Question: I found something new while doing research on functionality for my project. After enabling email and password type and using the given below library of firebase it shows me the error of . Whenever I use this library I get this error.
'''
compile 'com.firebaseui:firebase-ui-auth:3.1.0'
'''
Is this library is not compatible with the latest version of the android studio?
Here is my gradle:
'''
android {
compileSdkVersion 26
defaultConfig {
applicationId "htl.com.googlemaps"
minSdkVersion 19
targetSdkVersion 26
versionCode 1
versionName "1.0"
multiDexEnabled true
testInstrumentationRunner "android.support.test.runner.AndroidJUnitRunner"
vectorDrawables.useSupportLibrary = true
javaCompileOptions {
annotationProcessorOptions {
includeCompileClasspath true
}
}
}
buildTypes {
release {
minifyEnabled false
proguardFiles getDefaultProguardFile('proguard-android.txt'), 'proguard-rules.pro'
}
}
}
dependencies {
implementation fileTree(dir: 'libs', include: ['*.jar'])
androidTestCompile('com.android.support.test.espresso:espresso-core:2.2.2', {
exclude group: 'com.android.support', module: 'support-annotations'
})
implementation 'com.android.support:appcompat-v7:26.1.0'
implementation 'com.android.support.constraint:constraint-layout:1.0.2'
compile 'com.google.android.gms:play-services-maps:11.4.2'
compile "com.google.android.gms:play-services-location:11.4.2"
compile 'com.google.firebase:firebase-core:11.4.2'
compile 'com.android.volley:volley:1.0.0'
compile 'com.google.firebase:firebase-database:11.4.2'
compile 'com.google.firebase:firebase-auth:11.4.2'
compile 'com.google.android.gms:play-services-auth:11.4.2'
compile 'com.firebaseui:firebase-ui-auth:3.1.0'
compile 'com.firebase:firebase-client-android:2.5.2'
testImplementation 'junit:junit:4.12'
androidTestImplementation 'com.android.support.test🏃1.0.1'
}
apply plugin: 'com.google.gms.google-services'
'''
I also attached the image of error on this issue.

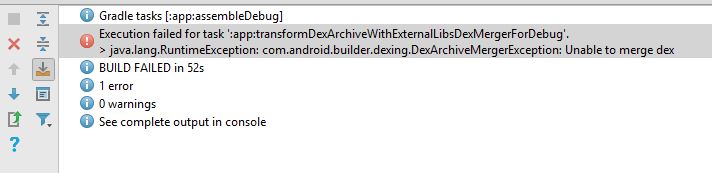
Answer: You are getting
> com.android.builder.dexing.DexArchiveMergerException: Unable to merge
dex
'''
FirebaseUI Version Firebase/Play Services Version
3.1.2 11.6.2
3.1.0 11.4.2
3.0.0 11.4.2
2.4.0 11.4.0
'''
If you use <URL>, Make sure your respective 'Firebase/Play' version is '11.4.2'.
'''
com.google.android.gms:play***:11.4.2
com.google.firebase:firebase***:11.4.2
'''